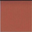
Piece: xx